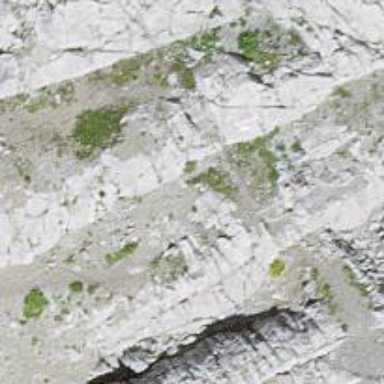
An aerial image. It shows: Rocky path.